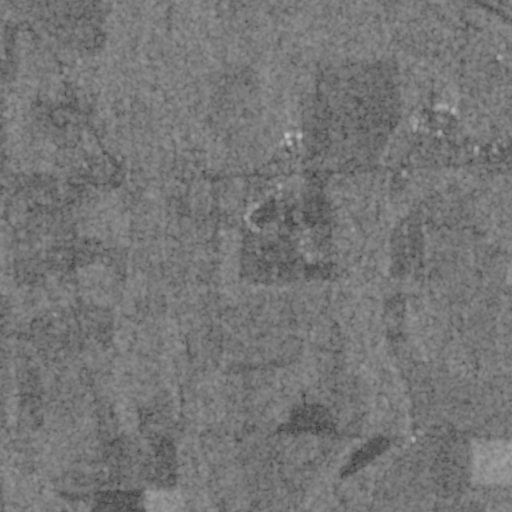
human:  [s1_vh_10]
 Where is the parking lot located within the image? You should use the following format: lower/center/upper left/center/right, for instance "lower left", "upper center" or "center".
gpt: The parking lot is located in the center right of the image.
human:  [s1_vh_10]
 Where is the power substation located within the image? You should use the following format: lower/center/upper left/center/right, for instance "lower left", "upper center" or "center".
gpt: The power substation is located in the upper left of the image.
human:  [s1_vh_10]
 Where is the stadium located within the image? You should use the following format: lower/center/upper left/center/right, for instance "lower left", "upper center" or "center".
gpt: The stadium is located in the center of the image.
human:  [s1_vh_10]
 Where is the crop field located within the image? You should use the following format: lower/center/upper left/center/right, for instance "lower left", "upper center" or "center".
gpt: There is no crop field in the image.

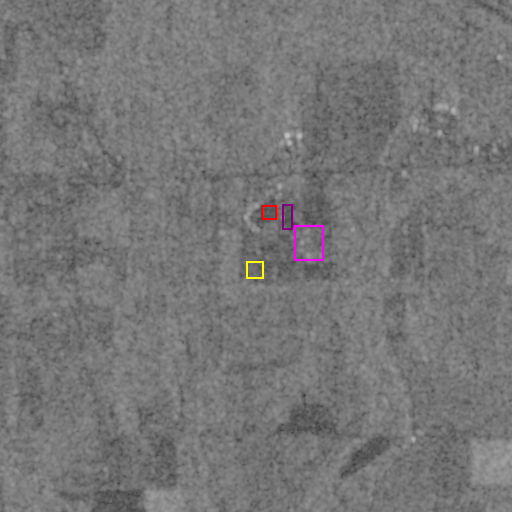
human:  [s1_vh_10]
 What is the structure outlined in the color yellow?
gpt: The structure outlined in yellow is a park.
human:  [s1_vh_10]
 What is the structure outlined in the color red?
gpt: The structure outlined in red is a parking lot.
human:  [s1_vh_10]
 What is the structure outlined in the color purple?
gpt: The structure outlined in purple is a stadium.
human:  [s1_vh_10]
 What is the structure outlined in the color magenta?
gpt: The structure outlined in magenta is a building.
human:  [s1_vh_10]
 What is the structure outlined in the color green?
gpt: There is no green outline.